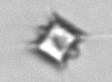
Label: Chaetoceros_didymus